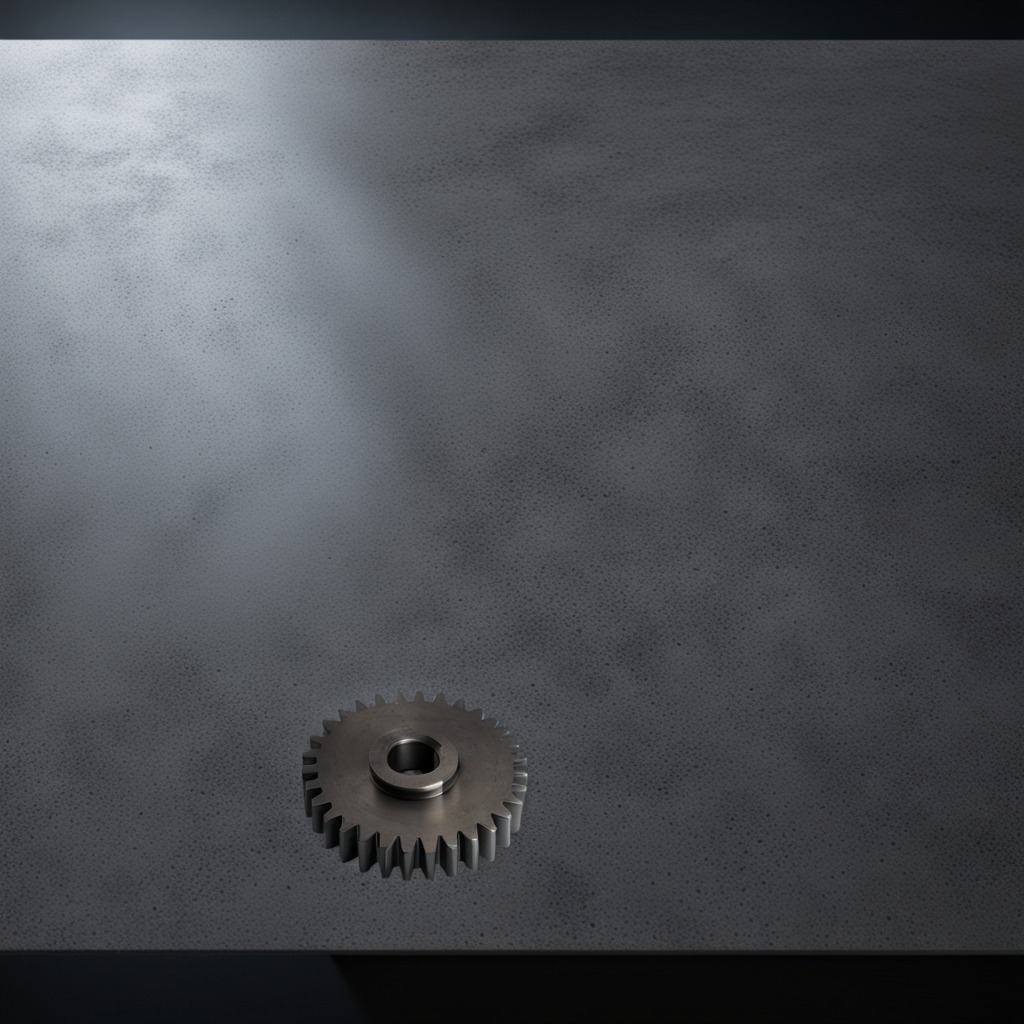
A steel gear with teeth is lying on the clean granite table inside a workshop at night.